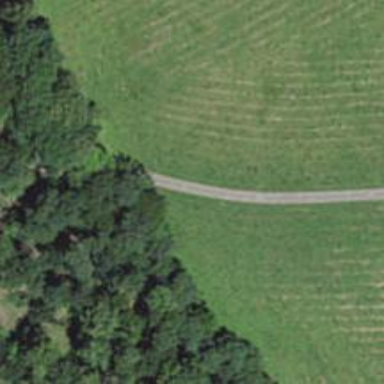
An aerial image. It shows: Driveway.